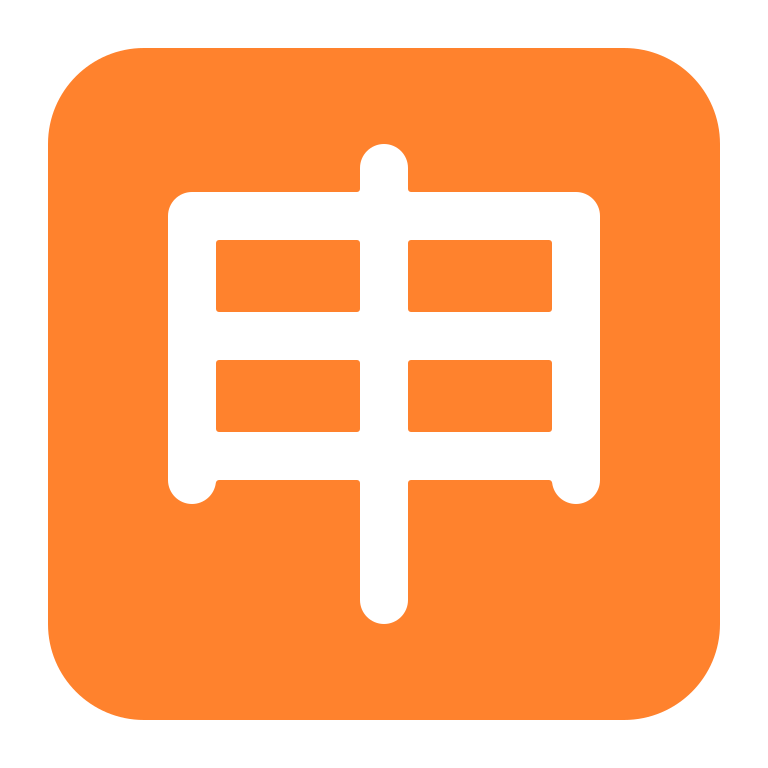
japanese application button flat